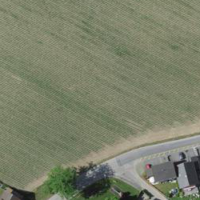
EUNIS habitat code: 52
Species observed at this site:
Fagus sylvatica